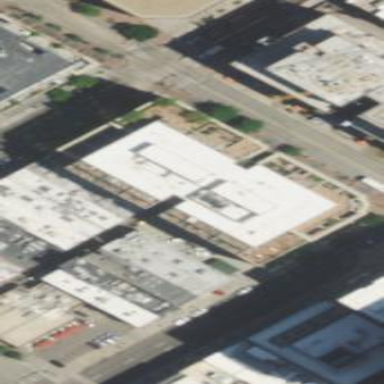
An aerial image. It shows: Commercial building with brown roof.